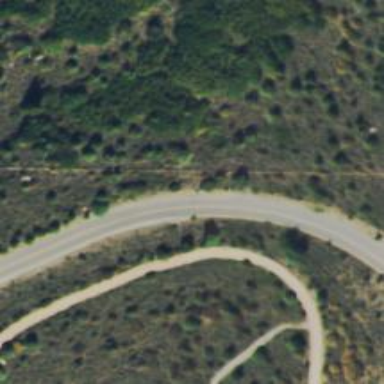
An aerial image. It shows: Service road designated as golf cart path.